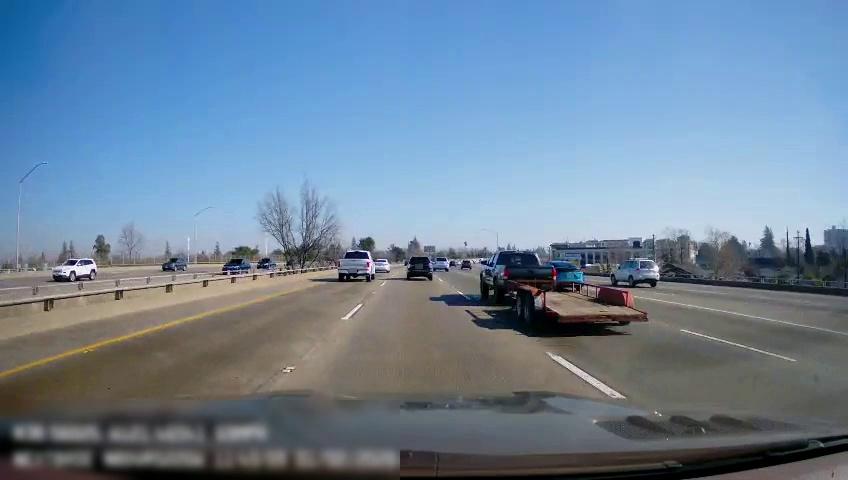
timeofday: Day
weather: Sunny
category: Vehicles | SUV
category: Drivable Space
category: Vehicles | SUV
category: Vehicles | SUV
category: Vehicles | SUV
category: Vehicles | SUV
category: Drivable Space
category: Vehicles | Car
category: Vehicles | Truck
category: Vehicles | Car
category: Vehicles | Truck
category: Vehicles | Other LV
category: Vehicles | SUV
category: Vehicles | SUV
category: Vehicles | SUV
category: Lanes | Current Lane
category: Lanes | Current Lane
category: Lanes | Alternate Lane
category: Lanes | Alternate Lane
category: Lanes | Alternate Lane
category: Lanes | Alternate Lane
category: Traffic | Signs